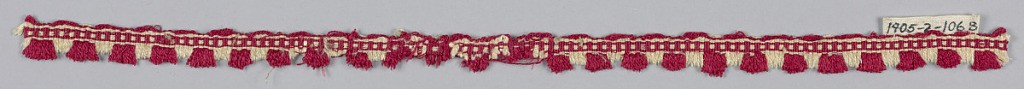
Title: Fringe
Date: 16th century
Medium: silk Technique: woven
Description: Red and white fringe with a patterned heading and a red and white thread skirt. Red threads are longer than the white.